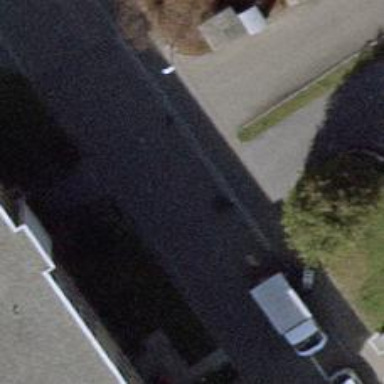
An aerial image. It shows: Paved road in living street.